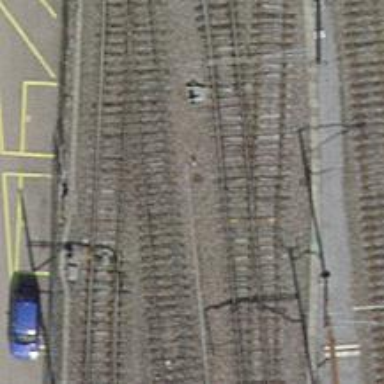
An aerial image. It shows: Single-track railway yard.